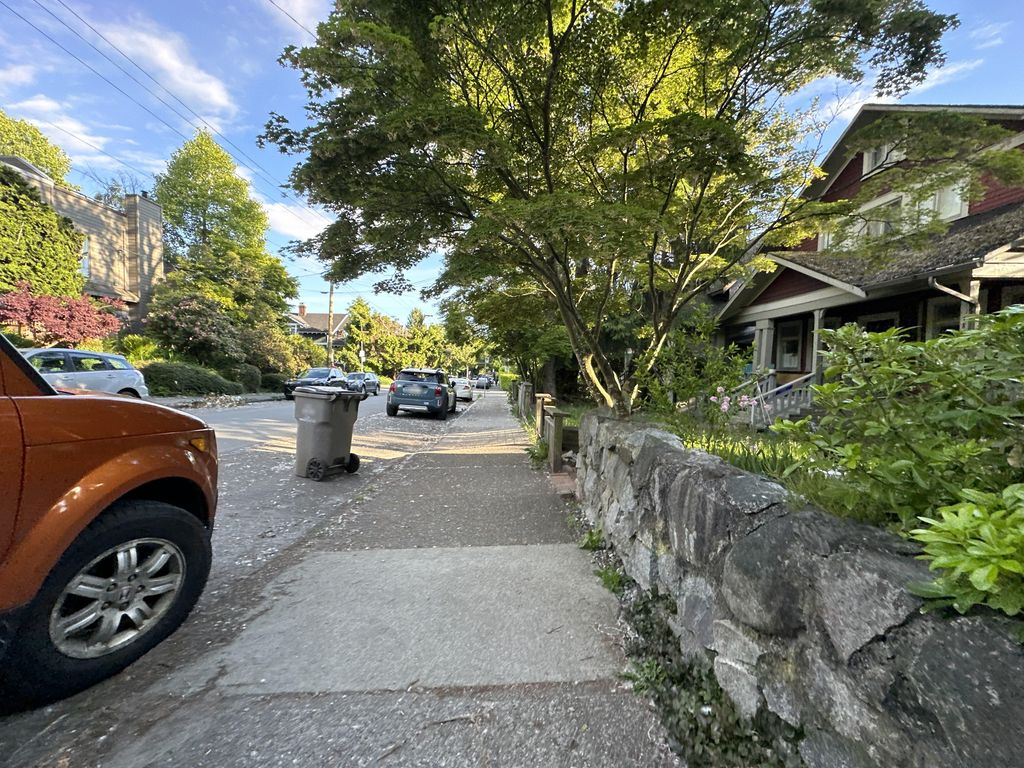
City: vancouver